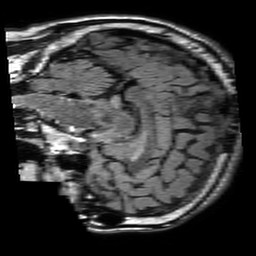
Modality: FLAIR
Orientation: sagittal
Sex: male
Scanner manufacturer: philips
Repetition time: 11 s
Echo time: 0.125 s